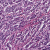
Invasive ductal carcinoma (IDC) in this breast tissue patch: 1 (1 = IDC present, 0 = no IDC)